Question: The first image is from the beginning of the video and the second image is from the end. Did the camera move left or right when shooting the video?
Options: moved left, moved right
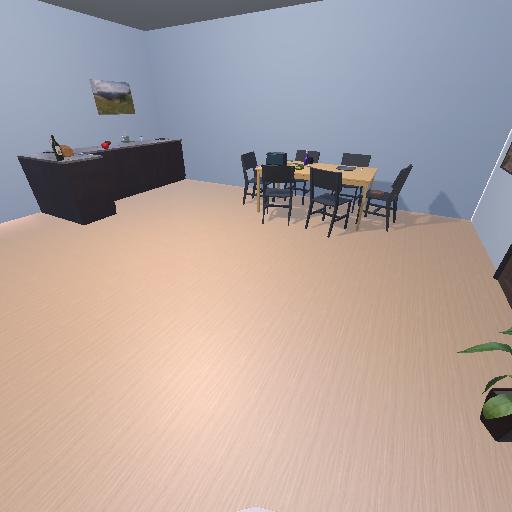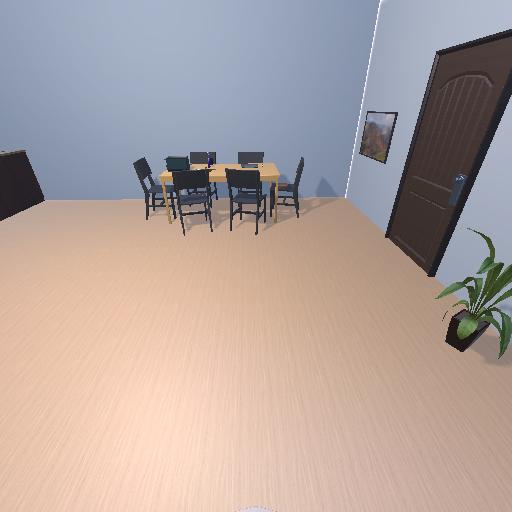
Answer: moved left